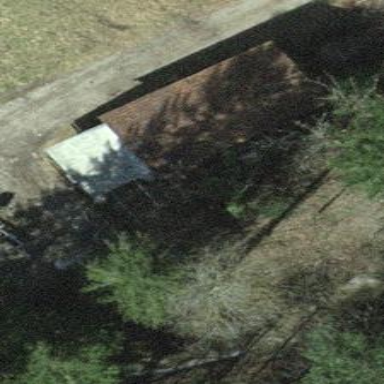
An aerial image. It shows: Shed.